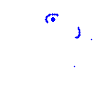
Particle: pion